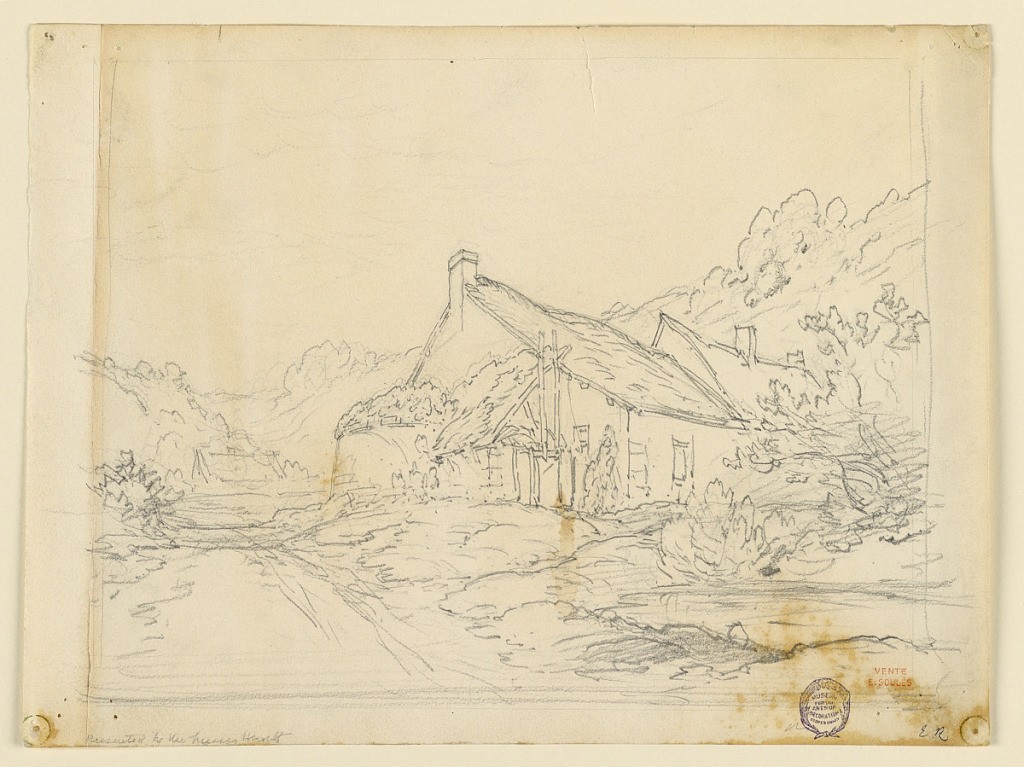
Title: Peasant Houses in a Valley
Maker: Eugène Edouard Soulès, French, 1811–1876
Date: ca. 1840
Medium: Graphite on paper
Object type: Drawing
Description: A road leads to one of the houses at left. Roughly outlined frame.